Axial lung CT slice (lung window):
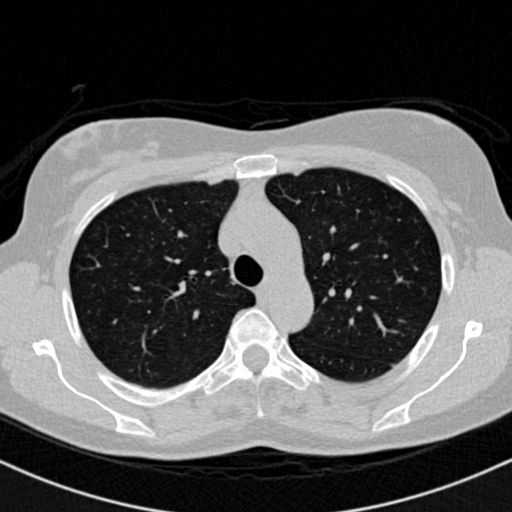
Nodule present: no